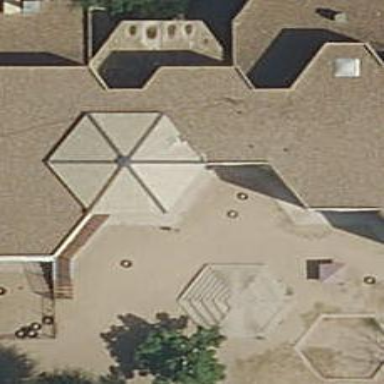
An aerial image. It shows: School building.